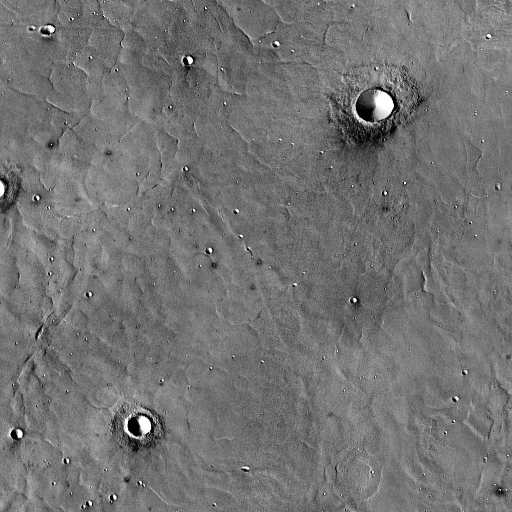
Crater classes present: Background, Other, Buried